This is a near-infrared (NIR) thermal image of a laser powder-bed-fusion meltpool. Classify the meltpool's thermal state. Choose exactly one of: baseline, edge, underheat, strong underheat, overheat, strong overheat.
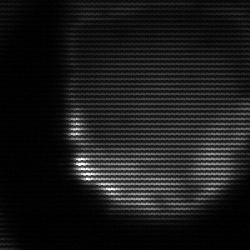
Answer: edge